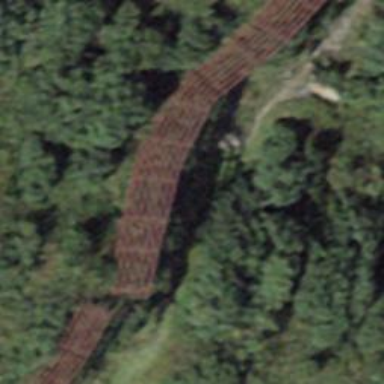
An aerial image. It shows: Structure designed for avalanche protection.